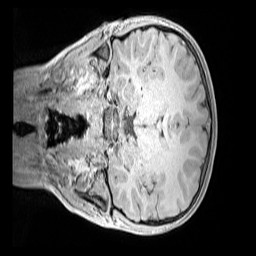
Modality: MP2RAGE
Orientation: coronal
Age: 10
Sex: female
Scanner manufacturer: siemens
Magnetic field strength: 3 T
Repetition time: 4 s
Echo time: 0.00299 s